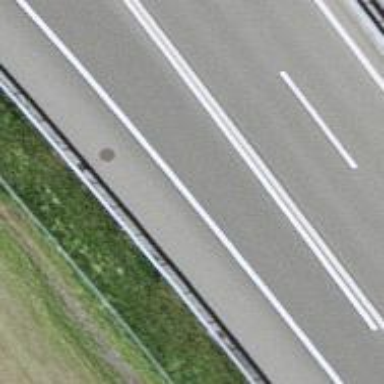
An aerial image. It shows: Asphalt motorway.